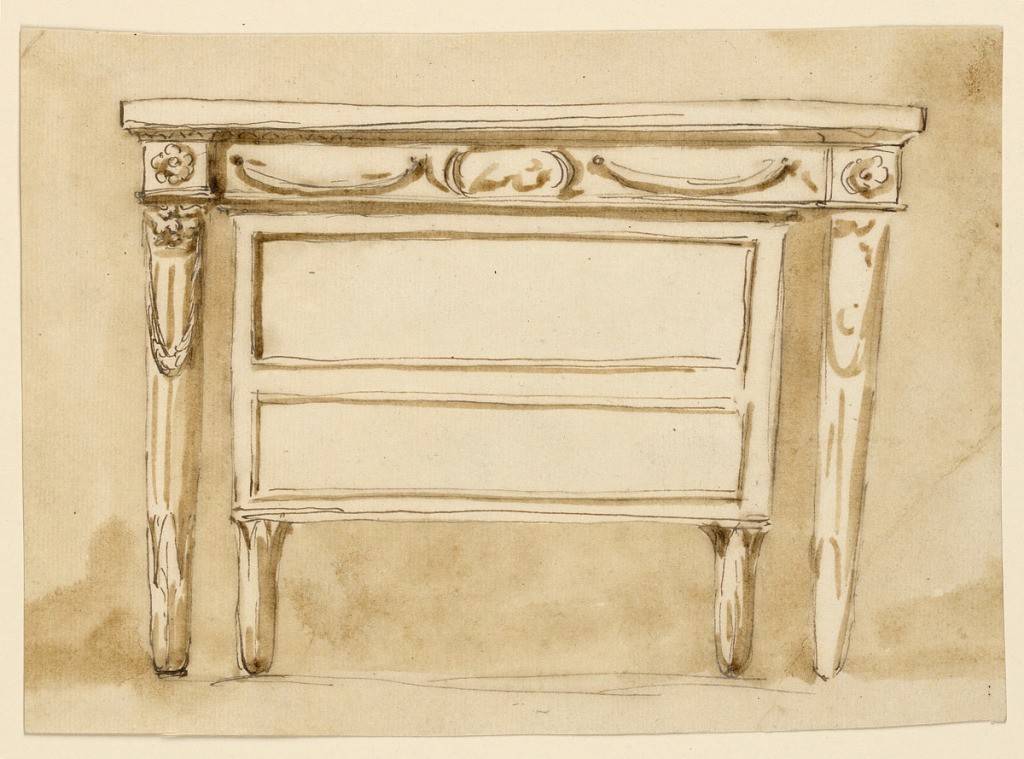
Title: Console table with chest of drawers
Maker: Giuseppe Barberi, Italian, 1746–1809
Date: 1746–1809
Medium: Pen and brown ink, brush and brown wash on off-white laid paper
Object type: Drawing
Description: The table is supported by fluted parts rising from calices and ending in masks from which festoons hang. The front of the frame shows an ovoidal medallion between two festoons. The chest of drawers is supported by calices and reaches to the frame of the table. Two drawers are indicated by framed oblongs. Colored background.